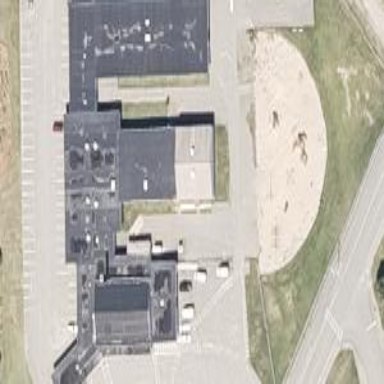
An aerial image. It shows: School building.